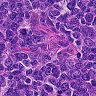
Metastatic tissue present: no